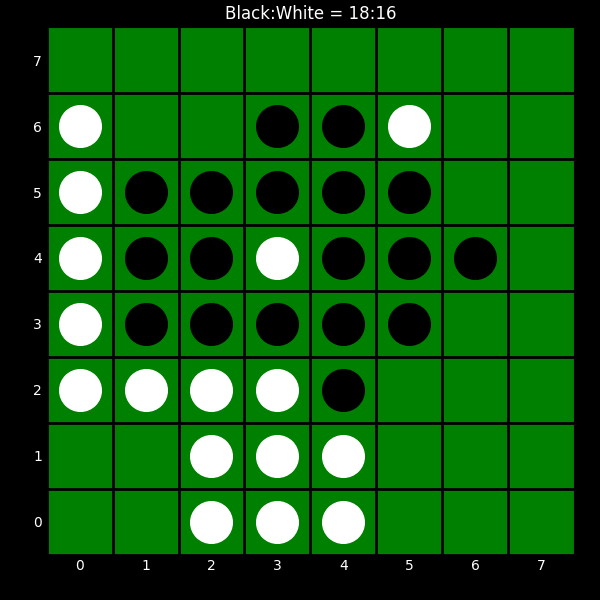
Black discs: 18
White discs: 16